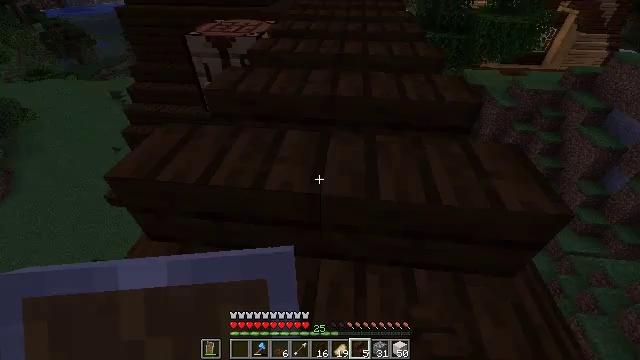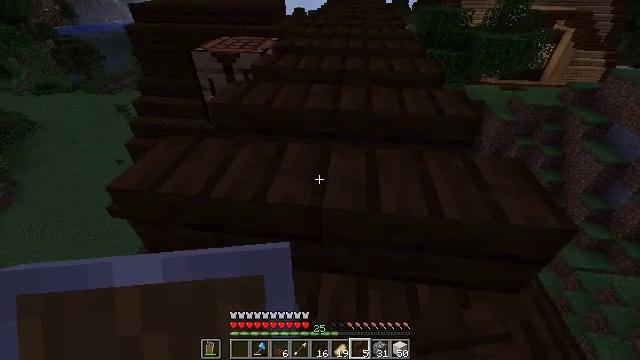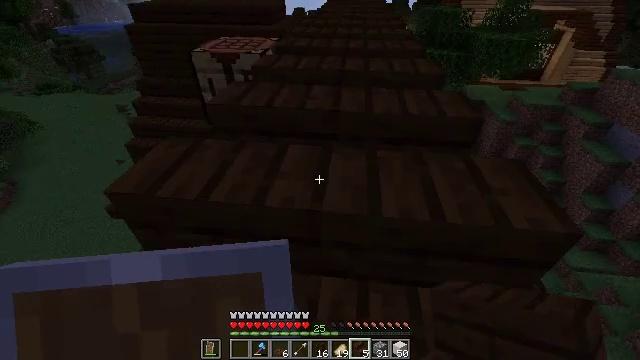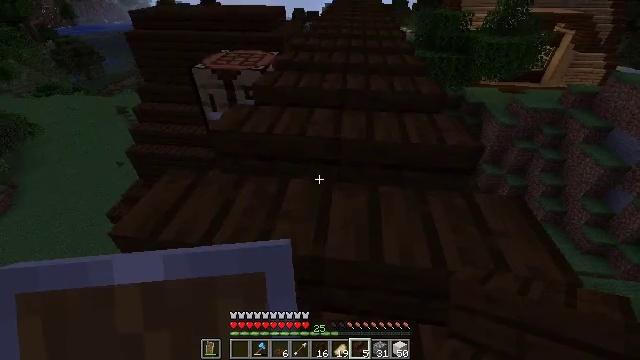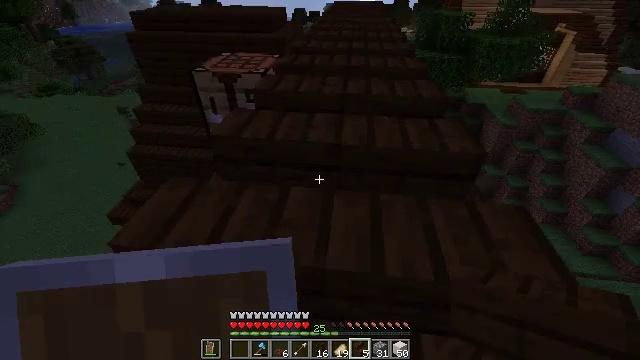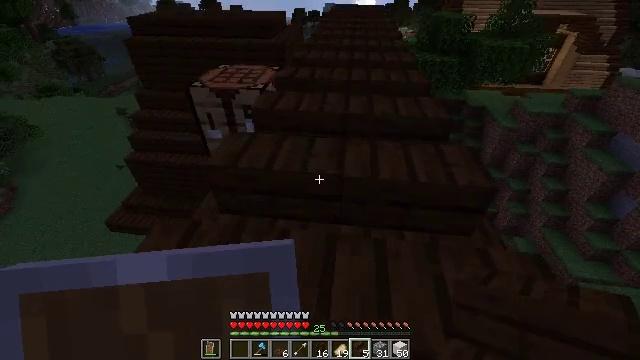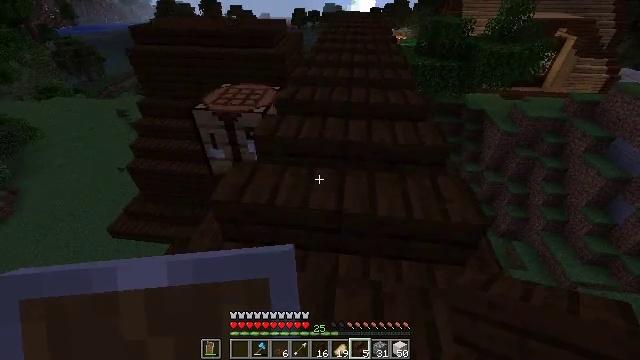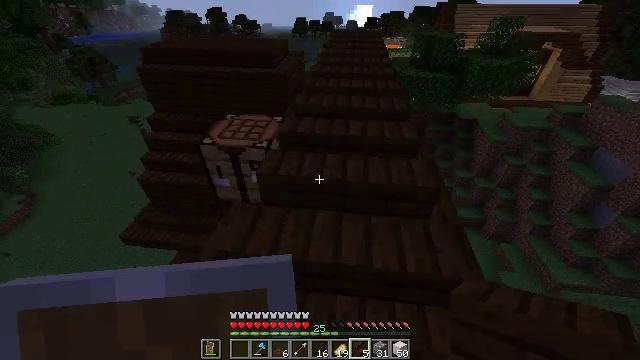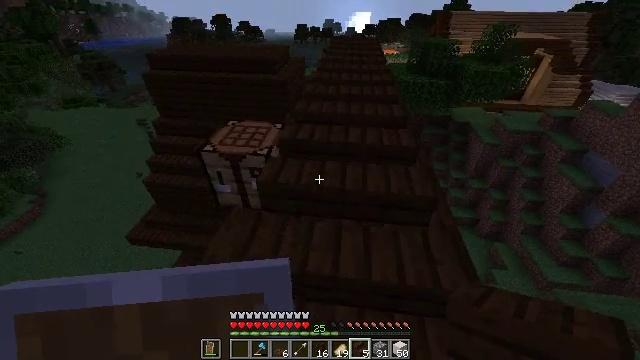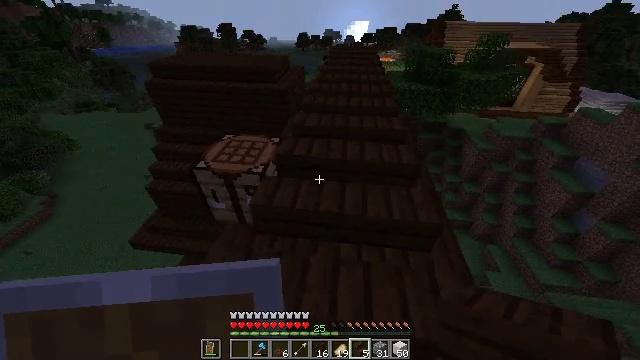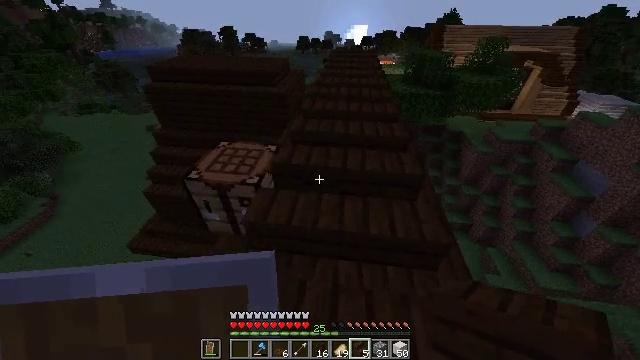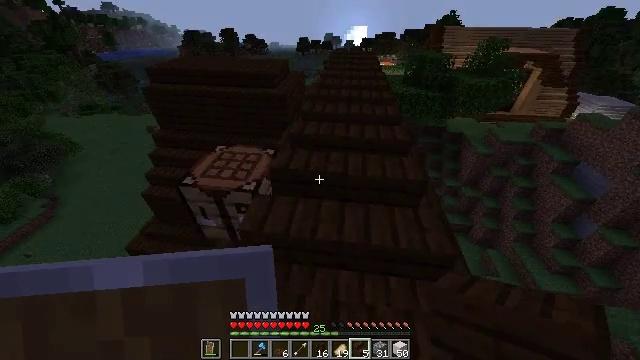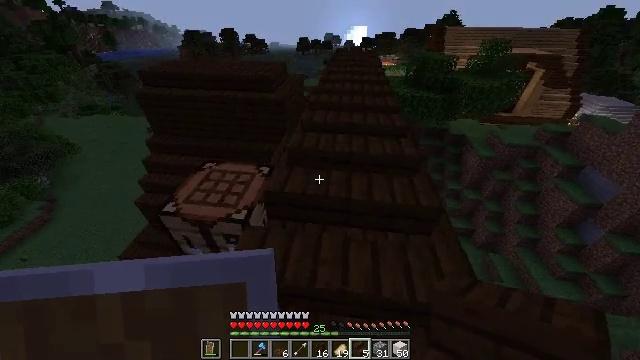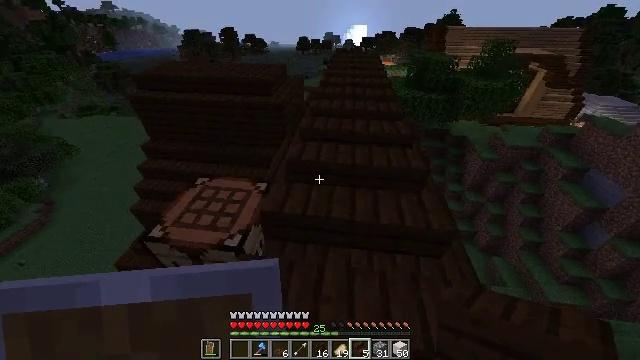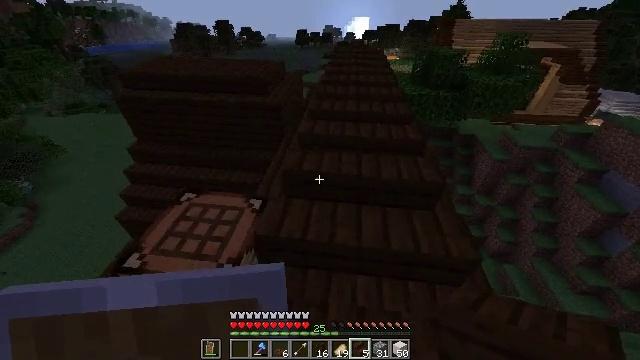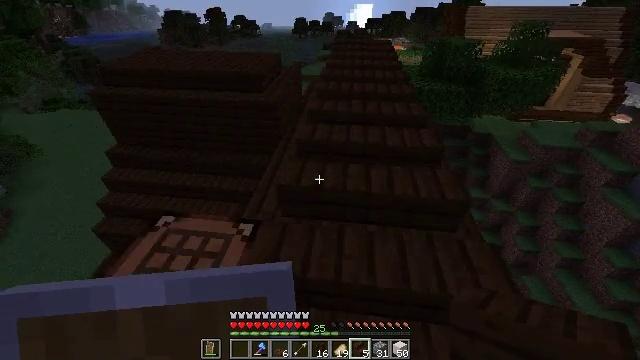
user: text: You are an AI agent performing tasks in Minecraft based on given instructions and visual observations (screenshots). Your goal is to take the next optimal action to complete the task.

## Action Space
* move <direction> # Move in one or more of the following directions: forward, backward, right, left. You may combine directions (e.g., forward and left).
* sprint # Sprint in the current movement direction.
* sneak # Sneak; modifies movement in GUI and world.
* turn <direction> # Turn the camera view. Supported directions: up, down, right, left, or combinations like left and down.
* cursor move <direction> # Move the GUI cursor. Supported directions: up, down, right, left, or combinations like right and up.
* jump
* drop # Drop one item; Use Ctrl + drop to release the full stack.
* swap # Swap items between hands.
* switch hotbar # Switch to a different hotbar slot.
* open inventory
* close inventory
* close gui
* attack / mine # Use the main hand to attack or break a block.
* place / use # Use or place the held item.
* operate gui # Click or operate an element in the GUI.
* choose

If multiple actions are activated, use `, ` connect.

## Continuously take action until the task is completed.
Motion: motion action
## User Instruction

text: Get the crafting table into the inventory.
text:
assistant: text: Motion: sneak, turn up
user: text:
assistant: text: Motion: move forward
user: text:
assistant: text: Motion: move forward
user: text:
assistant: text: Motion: move forward
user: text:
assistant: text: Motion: no_op
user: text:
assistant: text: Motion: move forward
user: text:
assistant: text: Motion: move forward
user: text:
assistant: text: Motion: move forward
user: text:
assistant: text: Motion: move forward
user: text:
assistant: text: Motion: move forward
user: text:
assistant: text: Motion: move forward
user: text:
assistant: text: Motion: move forward
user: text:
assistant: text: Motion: move forward
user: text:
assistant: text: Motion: move forward
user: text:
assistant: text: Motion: move forward
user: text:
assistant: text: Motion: move forward, turn left
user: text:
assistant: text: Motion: move forward, turn left and down
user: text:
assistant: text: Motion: turn left and down
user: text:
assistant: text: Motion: turn left and down
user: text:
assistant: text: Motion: turn left
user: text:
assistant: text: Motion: switch to hotbar 1
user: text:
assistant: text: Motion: switch to hotbar 1
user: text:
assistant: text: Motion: turn down
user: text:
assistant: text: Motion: turn right and down
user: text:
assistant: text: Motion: turn right and down
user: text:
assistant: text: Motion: turn right
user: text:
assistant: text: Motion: move left, turn right and down
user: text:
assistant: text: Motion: move left, turn right and down
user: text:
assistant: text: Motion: move left, turn right and down
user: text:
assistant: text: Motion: move left, turn right and down